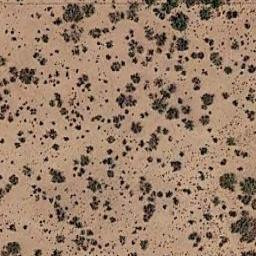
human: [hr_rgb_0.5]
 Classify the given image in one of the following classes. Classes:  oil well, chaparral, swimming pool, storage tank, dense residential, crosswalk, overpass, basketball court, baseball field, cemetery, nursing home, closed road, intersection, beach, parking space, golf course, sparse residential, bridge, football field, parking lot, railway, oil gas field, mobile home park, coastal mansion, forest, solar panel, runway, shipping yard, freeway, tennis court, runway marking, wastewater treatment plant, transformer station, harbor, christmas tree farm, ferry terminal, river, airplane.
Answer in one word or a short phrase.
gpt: chaparral